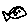
Label: fish